Question:
triangle with active regions with support other resolution any ideas?
Regions links with other pages.
I want build this construction, tell me the right way
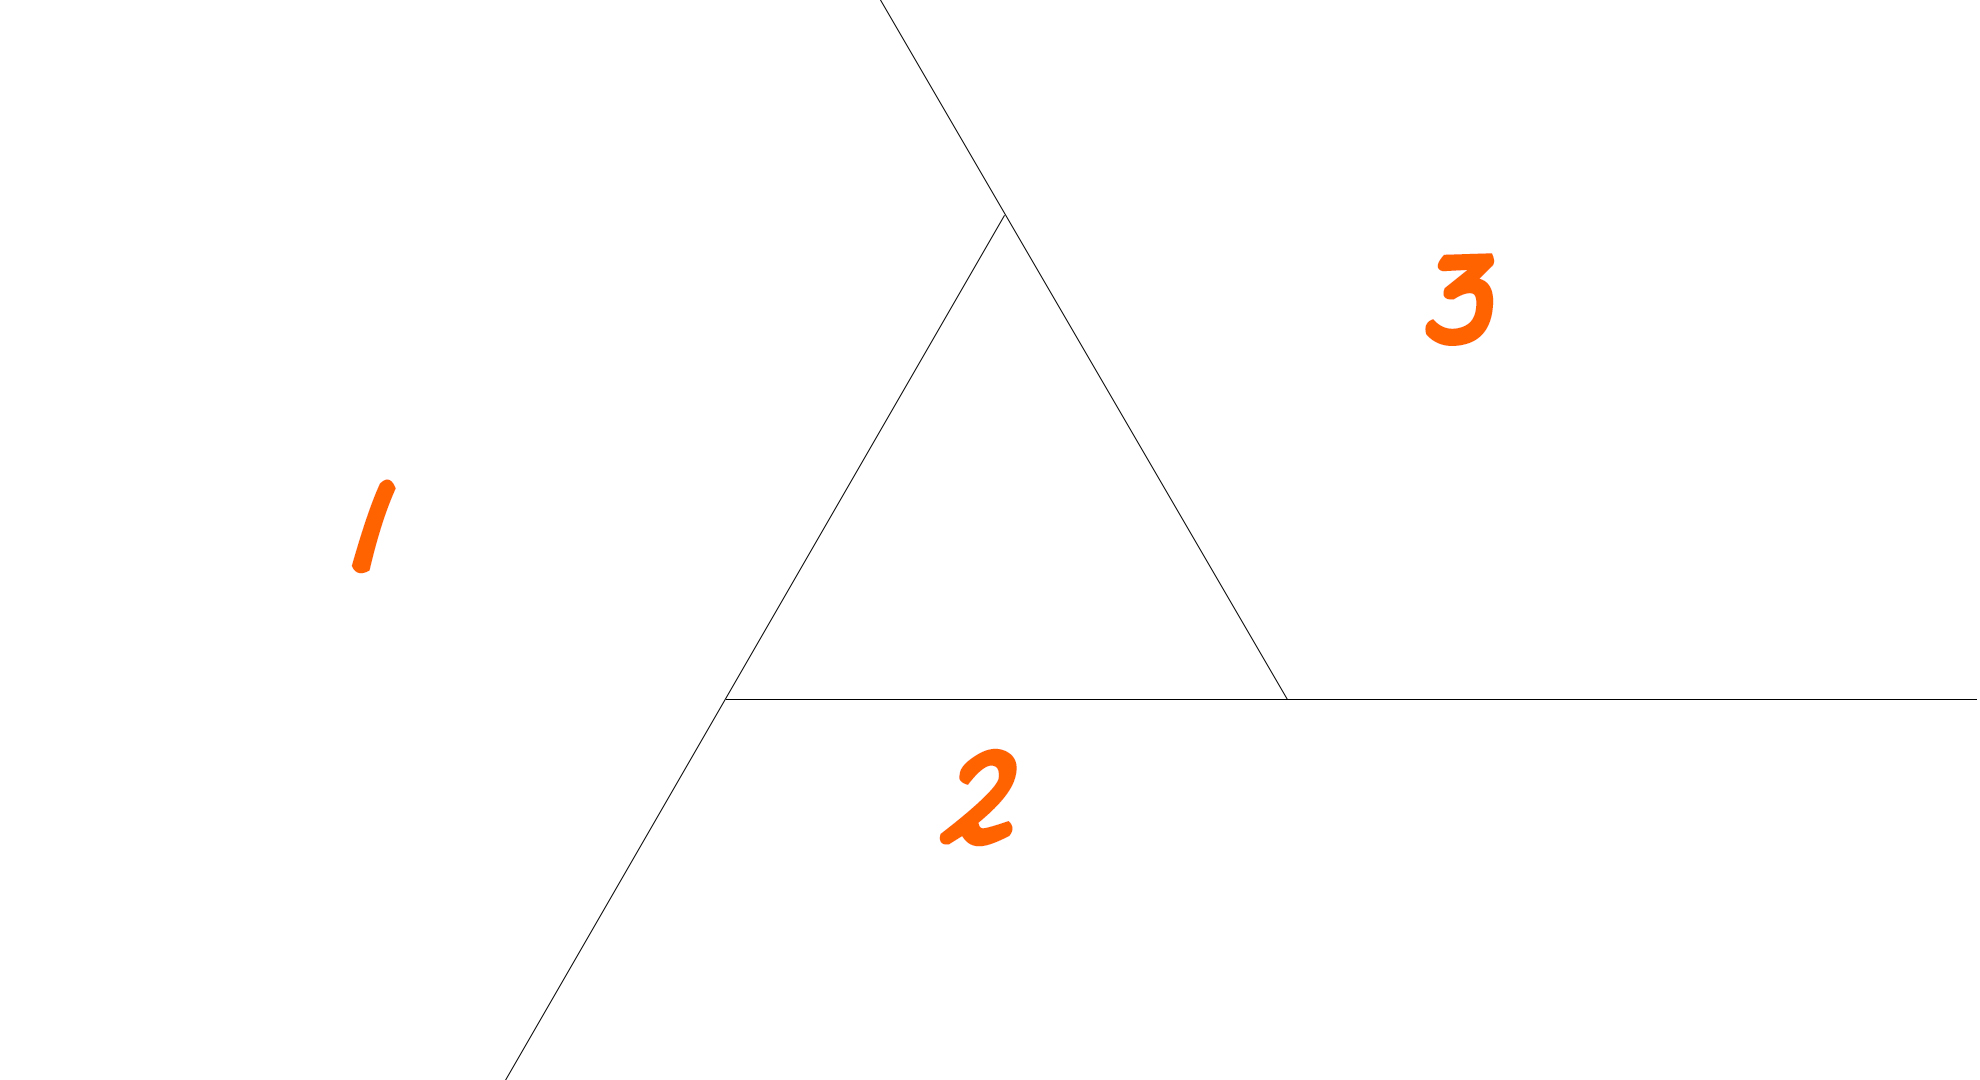
Answer: FIRST STEP : triangle
'''
<!DOCTYPE html>
<html>
<body>
<canvas id="myCanvas" width="300" height="300" style="border:1px solid #d3d3d3;">
Your browser does not support the HTML5 canvas tag.</canvas>
<script>
var c = document.getElementById("myCanvas");
var ctx = c.getContext("2d");
ctx.beginPath();
ctx.lineWidth = "1";
ctx.strokeStyle = "#d3d3d3"; // Green path
ctx.moveTo(from_x_1, from_y_1);
ctx.lineTo(to_x_1, to_y_1);
ctx.moveTo(from_x_2, from_y_2);
ctx.lineTo(to_x_2, to_y_2);
ctx.moveTo(from_x_3, from_y_3);
ctx.lineTo(to_x_3, to_y_3);
ctx.stroke(); // Draw it
</script>
</body>
</html>
'''
You just have to remplace from_x_n with real value.
SECOND STOP : detect click
'''
c.addEventListener('click', function(event) {
console.log(event.pageX);
console.log(event.pageY);
//here you must check x and y
});
'''
to check click visit this link : <URL>